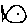
Label: fish